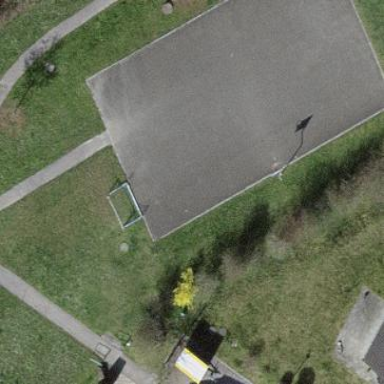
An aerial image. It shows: Playground area for leisure activities on the land.